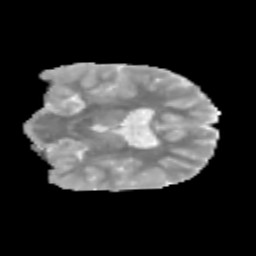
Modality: MD
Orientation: coronal
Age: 9
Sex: male
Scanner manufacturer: siemens
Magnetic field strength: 3 T
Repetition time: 3.8 s
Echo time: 0.07 s